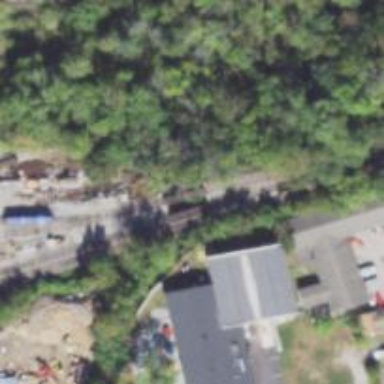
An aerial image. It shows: Railway bridge over siding rail service.